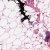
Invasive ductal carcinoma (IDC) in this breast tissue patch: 0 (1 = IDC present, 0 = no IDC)